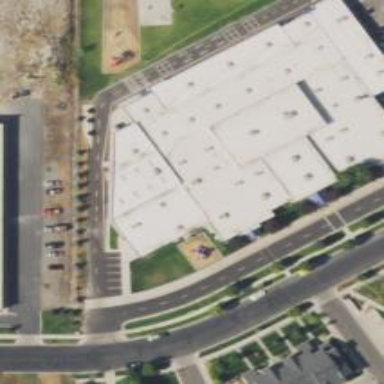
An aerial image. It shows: School building.